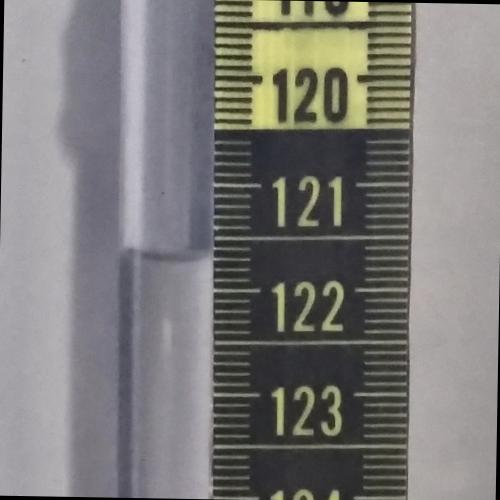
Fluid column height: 121.7 cm